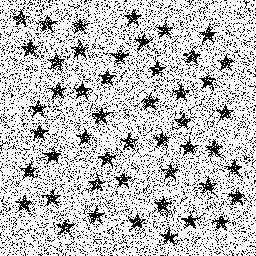
Squares: 0
Triangles: 0
Stars: 48
Total shapes: 48